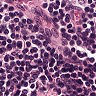
Metastatic tissue present: no